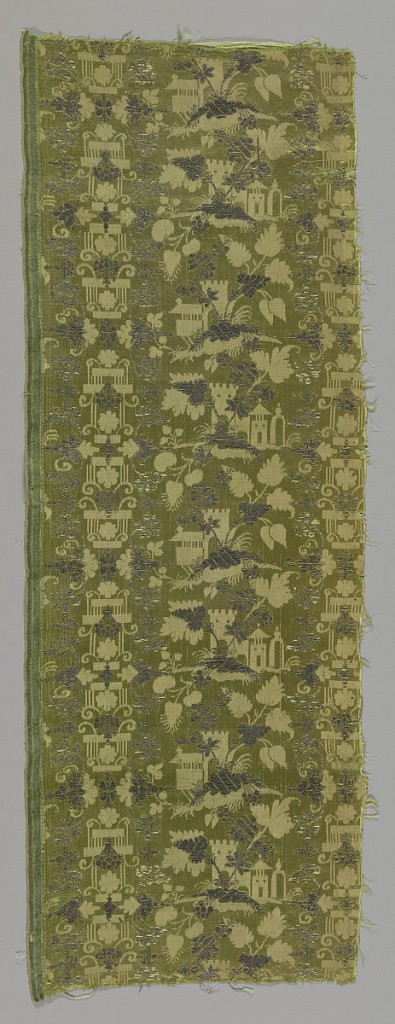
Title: Fragments
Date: late 17th century
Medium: silk, metallic thread Technique: damassé (8-harness satin and plain weave (doubled warps and wefts) plus discontinuous supplementary weft floats
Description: Vertically-striped arrangement of small simplified architectural vignettes with oversized foliage alternates with vertical stacked columnar scrolls with simple flower motifs. Metallic floral forms are superimposed on yellow-green damaseé-patterned background.